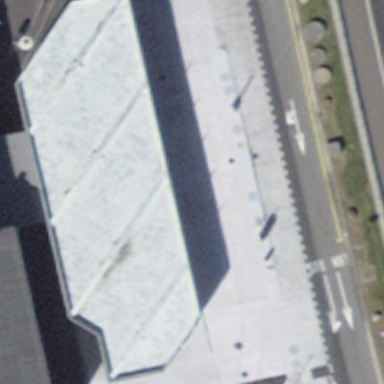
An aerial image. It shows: Fuel amenity located on the roof of building.